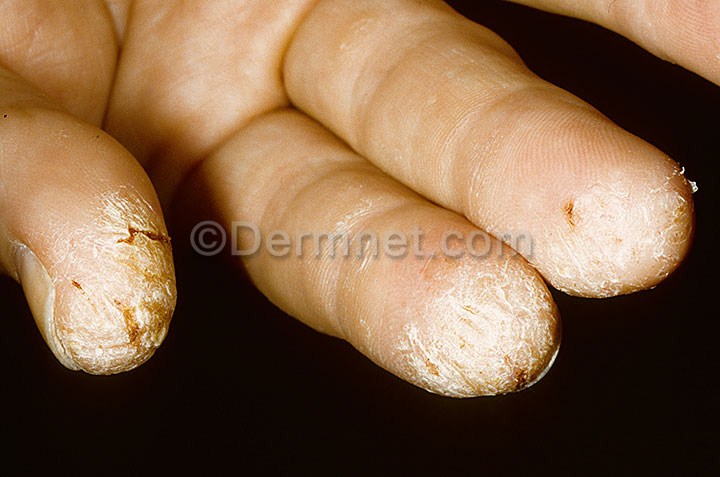
Disease: Eczema Photos